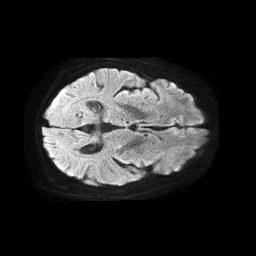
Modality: TRACE
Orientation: axial
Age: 67
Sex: female
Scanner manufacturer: philips
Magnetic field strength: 1.5 T
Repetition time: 4.6 s
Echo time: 0.09059 s